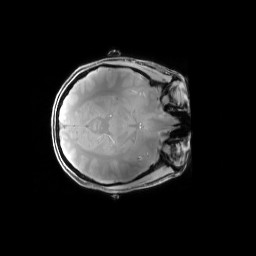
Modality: PDw
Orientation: axial
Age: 30
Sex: female
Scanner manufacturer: siemens
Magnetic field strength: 6.98 T
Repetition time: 1.3 s
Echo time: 0.00231 s